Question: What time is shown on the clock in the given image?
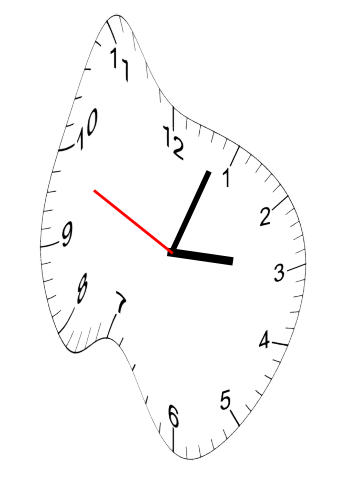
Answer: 03:03:49